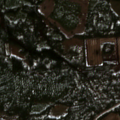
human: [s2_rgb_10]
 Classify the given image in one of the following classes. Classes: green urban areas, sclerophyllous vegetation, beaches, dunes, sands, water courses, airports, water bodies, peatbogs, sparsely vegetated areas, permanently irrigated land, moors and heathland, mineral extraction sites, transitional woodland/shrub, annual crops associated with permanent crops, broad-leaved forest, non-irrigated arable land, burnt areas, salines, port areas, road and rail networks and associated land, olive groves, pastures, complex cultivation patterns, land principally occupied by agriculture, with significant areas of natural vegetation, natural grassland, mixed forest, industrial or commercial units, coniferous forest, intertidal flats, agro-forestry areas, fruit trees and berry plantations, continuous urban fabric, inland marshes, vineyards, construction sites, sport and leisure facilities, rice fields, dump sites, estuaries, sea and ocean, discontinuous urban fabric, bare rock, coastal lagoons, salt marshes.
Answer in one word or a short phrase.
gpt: coniferous forest, transitional woodland/shrub